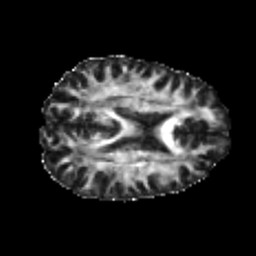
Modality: FA
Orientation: axial
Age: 26
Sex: male
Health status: healthy
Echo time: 0.074 s